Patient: sex F, age 56
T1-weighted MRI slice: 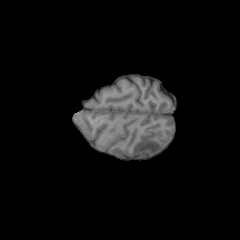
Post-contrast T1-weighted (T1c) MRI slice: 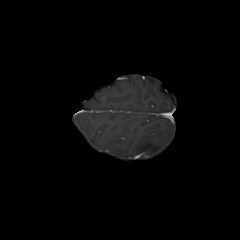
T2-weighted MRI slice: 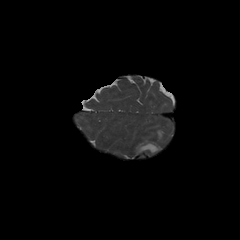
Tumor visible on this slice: yes
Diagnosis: Glioblastoma, IDH-wildtype
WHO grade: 4